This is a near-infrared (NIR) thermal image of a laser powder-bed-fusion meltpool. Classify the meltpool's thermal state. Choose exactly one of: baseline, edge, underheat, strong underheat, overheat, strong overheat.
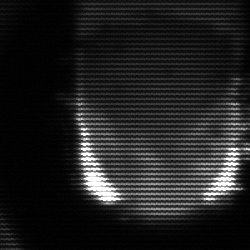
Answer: baseline